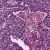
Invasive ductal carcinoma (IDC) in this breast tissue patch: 1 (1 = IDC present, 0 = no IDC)